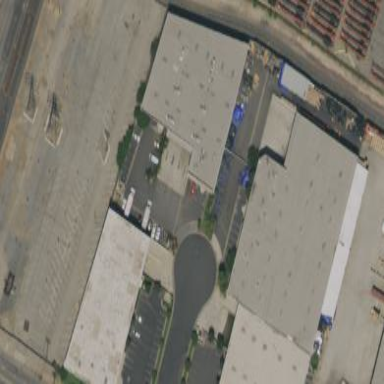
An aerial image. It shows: Warehouse building.